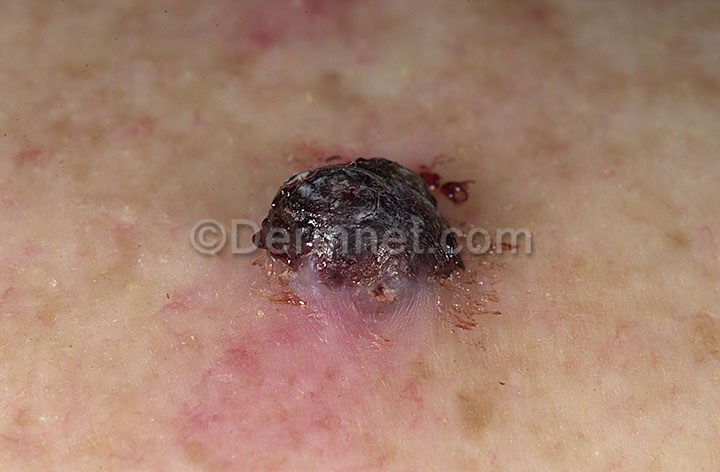
Disease: Vascular Tumors